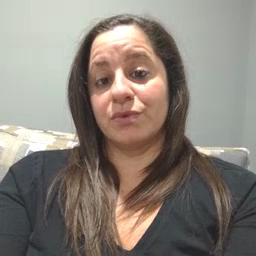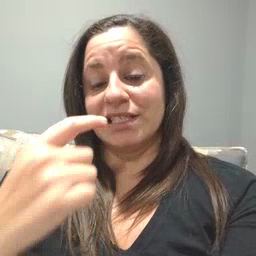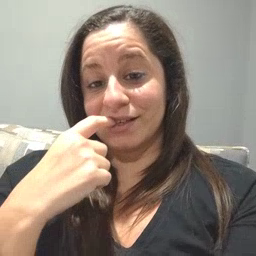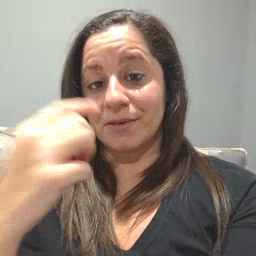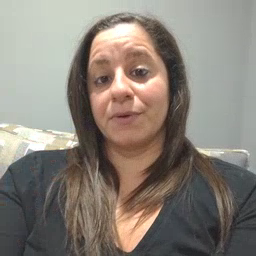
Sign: tooth